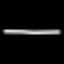
Label: line